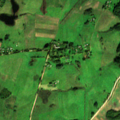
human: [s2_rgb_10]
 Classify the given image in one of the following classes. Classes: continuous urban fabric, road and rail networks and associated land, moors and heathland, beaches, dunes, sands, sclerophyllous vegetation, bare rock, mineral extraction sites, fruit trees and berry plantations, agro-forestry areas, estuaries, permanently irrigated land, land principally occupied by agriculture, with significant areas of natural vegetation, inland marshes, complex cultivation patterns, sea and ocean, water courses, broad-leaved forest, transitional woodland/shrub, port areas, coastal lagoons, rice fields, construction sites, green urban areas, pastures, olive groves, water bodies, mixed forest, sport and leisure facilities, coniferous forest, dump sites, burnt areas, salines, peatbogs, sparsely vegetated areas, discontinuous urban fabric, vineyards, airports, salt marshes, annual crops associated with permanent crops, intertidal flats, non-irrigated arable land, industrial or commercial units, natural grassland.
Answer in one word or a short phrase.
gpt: non-irrigated arable land, pastures, complex cultivation patterns, broad-leaved forest